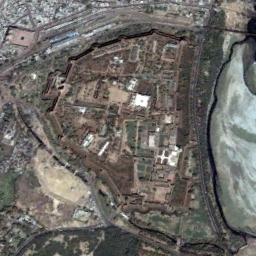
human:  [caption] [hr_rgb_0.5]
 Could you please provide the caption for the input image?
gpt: The palace is surrounded by buildings and trees .

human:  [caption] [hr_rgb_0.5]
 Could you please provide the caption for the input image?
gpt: There are some trees near the palace .

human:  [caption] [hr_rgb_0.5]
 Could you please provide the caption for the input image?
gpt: The palace is surrounded by lush forests .

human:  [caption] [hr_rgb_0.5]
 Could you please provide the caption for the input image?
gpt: There are brown buildings in the palace .

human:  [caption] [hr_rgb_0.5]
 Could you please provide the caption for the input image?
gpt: The palace has long walls and lots of palaces and the palace is surrounded by lots of other buildings .